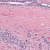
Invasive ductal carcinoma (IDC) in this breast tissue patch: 1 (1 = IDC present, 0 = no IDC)